Question: I have a table (TestTable) with data as below

I need to create a calculated column "Band" based on ColA,Age,Gender column values. like below
'''
CASE
WHEN ColA='A' AND AGE=1 AND GENDER='M' THEN 'BANDX90'
WHEN ColA='A' AND AGE=1 AND GENDER='F' THEN 'BANDX91'
.
.
.
.
WHEN ColA='A' AND AGE=65 AND GENDER='M' THEN 'BANDX18'
WHEN ColA='A' AND AGE=65 AND GENDER='F' THEN 'BANDX19'
WHEN ColA='B' AND AGE=1 AND GENDER='M' THEN 'BANDX39'
WHEN ColA='B' AND AGE=1 AND GENDER='F' THEN 'BANDX56'
ELSE NULL
END AS BAND
'''
Note:My user/client had provided me the BAND values('BANDX90',.... )for WHEN conditions in an excel sheet.
The disadvantage with the above CASE method is, If i have 500 records in the table then i have to use the 'CASE 'WHEN' STMT 500 TIMES' which is not a good option.
Did anybody faced the same situation while calculating a column? If yes, please share your advices!
Is there any other way we can accomplish this?
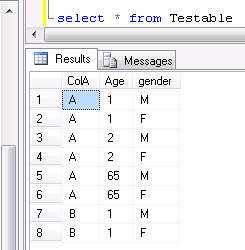
Answer: If there is no logic for 'BANDX__' then better you use a column in table which will be your 'Then' statement.
<URL>